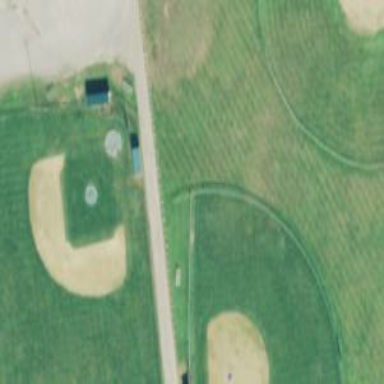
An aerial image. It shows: Baseball pitch for leisure and sports activities.